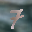
Label: 7